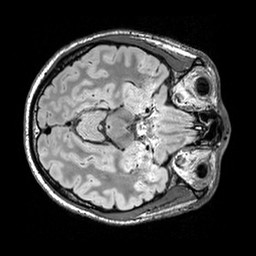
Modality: FLAIR
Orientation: axial
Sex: male
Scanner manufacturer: siemens
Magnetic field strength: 3 T
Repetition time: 5 s
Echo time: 0.395 s